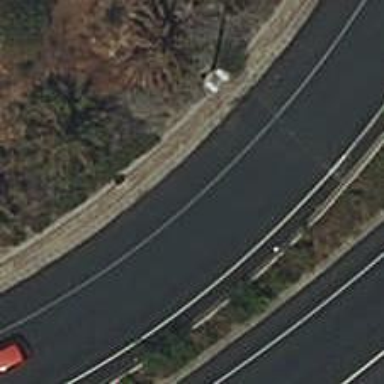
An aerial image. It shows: Asphalt motorway link.